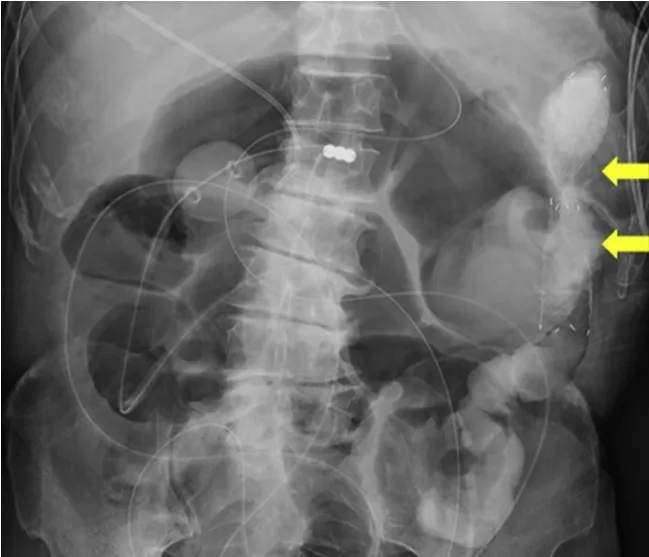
A colonic stent (arrow) was placed in the descending colon.
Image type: radiology (x_ray)